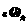
Label: moon